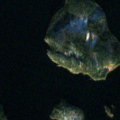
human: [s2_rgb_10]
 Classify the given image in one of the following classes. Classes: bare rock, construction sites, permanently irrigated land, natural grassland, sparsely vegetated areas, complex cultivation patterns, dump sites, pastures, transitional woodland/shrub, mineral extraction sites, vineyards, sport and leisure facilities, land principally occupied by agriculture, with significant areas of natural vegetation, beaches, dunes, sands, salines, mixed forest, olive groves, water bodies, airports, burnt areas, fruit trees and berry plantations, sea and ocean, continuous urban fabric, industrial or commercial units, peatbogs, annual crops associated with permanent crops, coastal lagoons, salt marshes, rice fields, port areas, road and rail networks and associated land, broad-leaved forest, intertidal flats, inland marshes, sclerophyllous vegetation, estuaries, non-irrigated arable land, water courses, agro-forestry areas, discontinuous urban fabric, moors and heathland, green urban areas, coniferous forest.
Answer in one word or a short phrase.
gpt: coniferous forest, water bodies